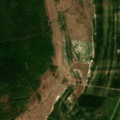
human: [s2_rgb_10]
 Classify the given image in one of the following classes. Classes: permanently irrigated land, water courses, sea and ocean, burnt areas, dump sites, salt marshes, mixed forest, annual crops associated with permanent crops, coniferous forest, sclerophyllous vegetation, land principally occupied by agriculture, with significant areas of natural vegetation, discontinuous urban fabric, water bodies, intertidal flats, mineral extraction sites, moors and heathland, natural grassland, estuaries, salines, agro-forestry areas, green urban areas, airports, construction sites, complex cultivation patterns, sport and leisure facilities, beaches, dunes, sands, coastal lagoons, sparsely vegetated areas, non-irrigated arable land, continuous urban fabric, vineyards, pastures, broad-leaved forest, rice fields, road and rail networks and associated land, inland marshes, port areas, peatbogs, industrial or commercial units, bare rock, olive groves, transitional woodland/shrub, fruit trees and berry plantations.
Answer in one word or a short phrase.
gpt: non-irrigated arable land, pastures, broad-leaved forest